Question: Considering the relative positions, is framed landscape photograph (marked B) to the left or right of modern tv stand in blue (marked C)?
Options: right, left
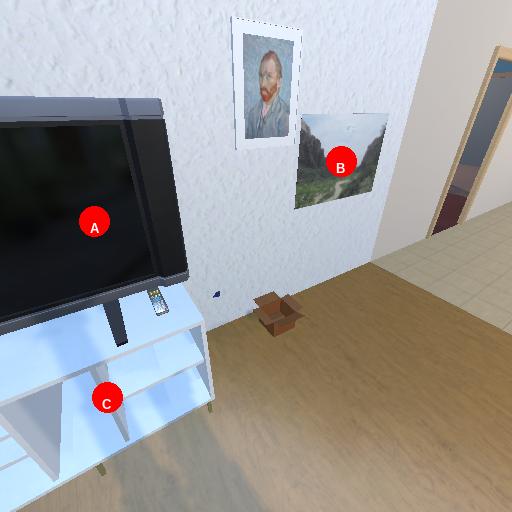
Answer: right